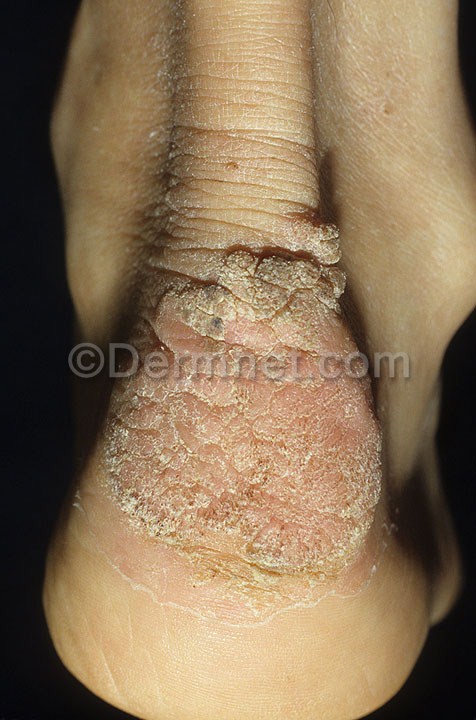
Disease: Warts Molluscum and other Viral Infections